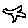
Label: bird